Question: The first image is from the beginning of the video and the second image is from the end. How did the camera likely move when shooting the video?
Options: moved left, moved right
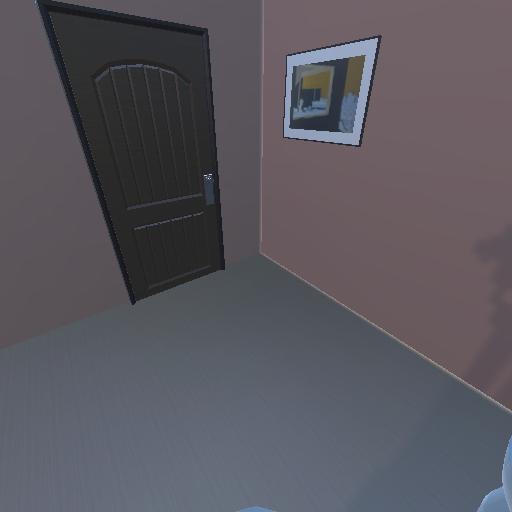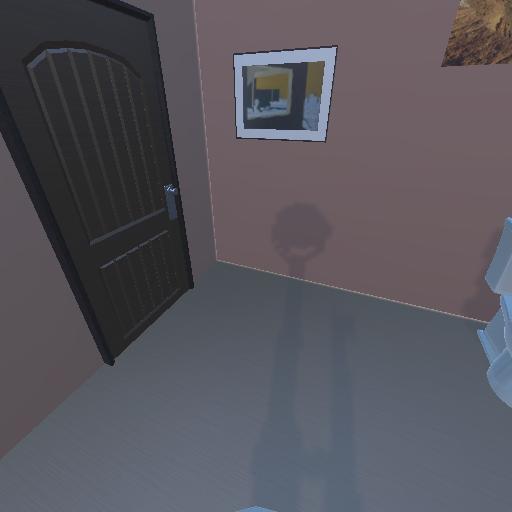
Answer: moved left